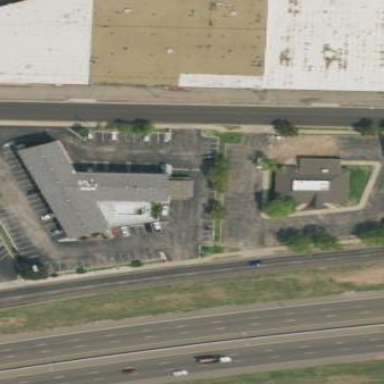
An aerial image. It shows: Building that is motel.